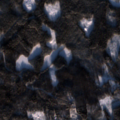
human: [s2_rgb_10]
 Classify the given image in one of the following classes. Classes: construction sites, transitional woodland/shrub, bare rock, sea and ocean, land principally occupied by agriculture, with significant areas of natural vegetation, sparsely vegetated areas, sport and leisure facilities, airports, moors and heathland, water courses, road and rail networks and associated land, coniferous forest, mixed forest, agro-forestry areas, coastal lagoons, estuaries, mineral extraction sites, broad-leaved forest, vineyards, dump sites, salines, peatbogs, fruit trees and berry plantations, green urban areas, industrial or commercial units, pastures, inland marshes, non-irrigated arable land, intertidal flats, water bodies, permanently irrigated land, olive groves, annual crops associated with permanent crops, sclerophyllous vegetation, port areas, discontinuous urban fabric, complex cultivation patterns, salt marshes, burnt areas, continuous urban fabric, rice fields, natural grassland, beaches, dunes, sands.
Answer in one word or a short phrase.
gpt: broad-leaved forest, coniferous forest, mixed forest